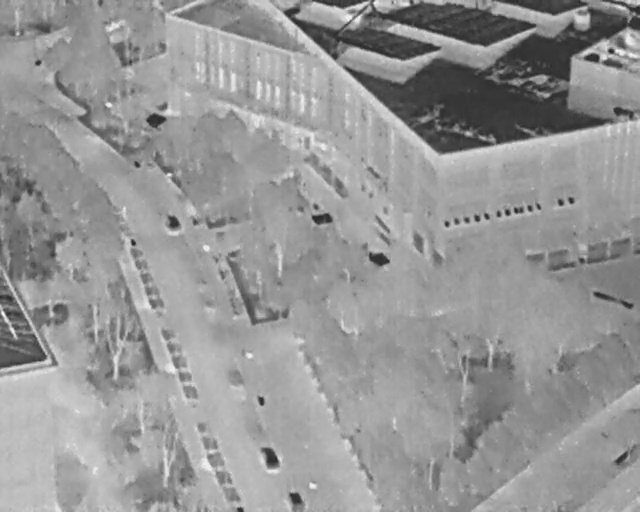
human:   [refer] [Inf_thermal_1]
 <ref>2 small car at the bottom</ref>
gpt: <box>[[40, 87, 44, 90, 161], [44, 95, 48, 99, 2]]</box>